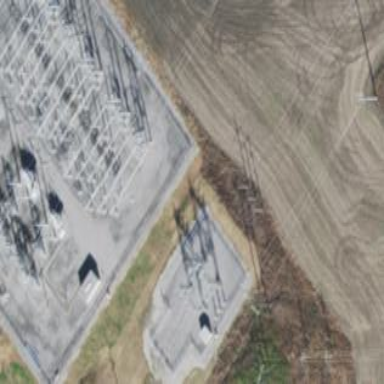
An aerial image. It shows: Substation for switching power equipment surrounded by fence.